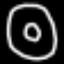
Label: donut